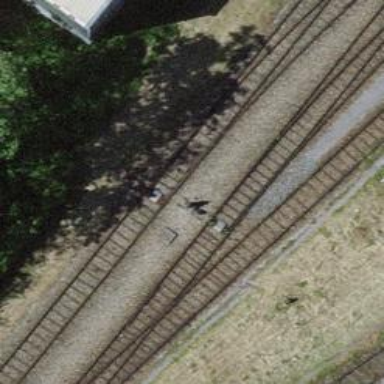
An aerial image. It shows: Railway switch.